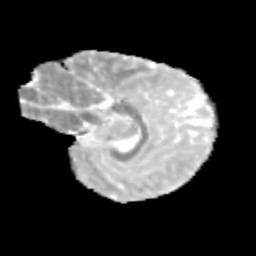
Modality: MD
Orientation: sagittal
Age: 9
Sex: female
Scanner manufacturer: siemens
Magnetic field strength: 3 T
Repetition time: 3.8 s
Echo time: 0.07 s